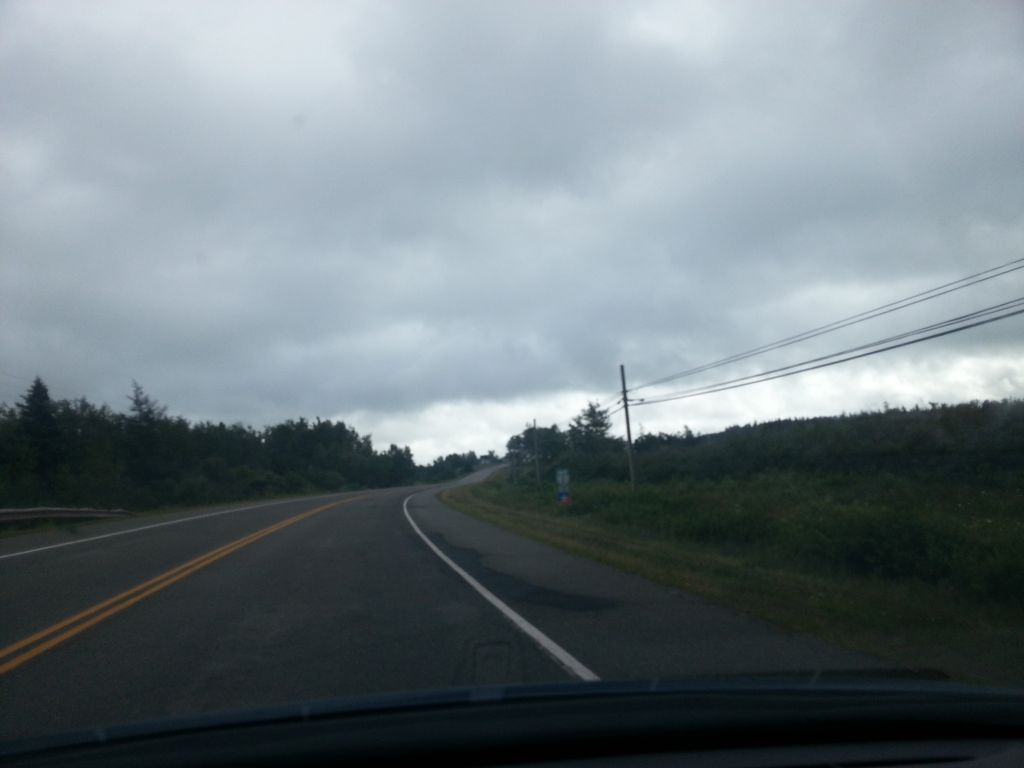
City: charlottetown